Question: I'm trying to get a storyboard to bring the user back to the first screen of a storyboard when a button is pressed.
I have the button click hooked up and the method is hit when it's tapped but it's either doing nothing or crashing the app depending on what I've got in that method (I've tried so many things at this stage that I can't remember the original setup)
The best I can achieve is that once tapped the user gets brought to the third screen in the storyboard, rather than the first.
Here's the storyboard, I want to get the user to move from the button circled in red back to the very first view controller (top left of screenshot).
Maybe the storyboard layout will help people, I'll post some of the various methods I've tried as well.
Here's the method
'''
- (IBAction)done:(id)sender
{
//Multitude of attempts have been in here, either they don't do
//anything or they just send the user back to the NEW REPORT screen.
//Button does nothing in these following events
[self.navigationController popToRootViewControllerAnimated:YES];
[self.navigationController popToViewController:[self.navigationController.viewControllers objectAtIndex:0] animated:YES];
}
'''
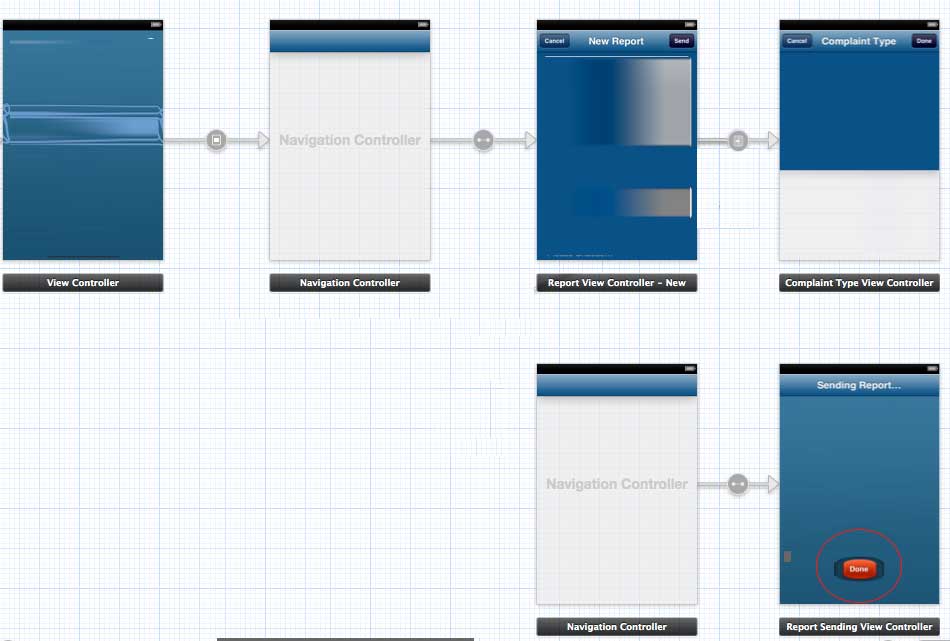
Answer: If you want to start fresh, have the button instantiate a new instance of the first controller, and set it as the window's root view controller:
'''
FirstViewController *first = [self.storyboard instantiateViewControllerWithIdentifier:@"First"];
self.view.window.rootViewController = first;
'''
It's not clear to me exactly how you're getting to that controller with the button in question, but you might want to put dealloc methods in all your controllers with a log to see if all are getting deallocated at some point in your navigation, and when you go back to the new first controller as I've outlined above.